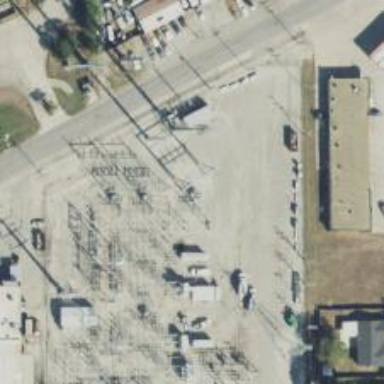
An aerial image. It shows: Switch for power supply.